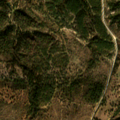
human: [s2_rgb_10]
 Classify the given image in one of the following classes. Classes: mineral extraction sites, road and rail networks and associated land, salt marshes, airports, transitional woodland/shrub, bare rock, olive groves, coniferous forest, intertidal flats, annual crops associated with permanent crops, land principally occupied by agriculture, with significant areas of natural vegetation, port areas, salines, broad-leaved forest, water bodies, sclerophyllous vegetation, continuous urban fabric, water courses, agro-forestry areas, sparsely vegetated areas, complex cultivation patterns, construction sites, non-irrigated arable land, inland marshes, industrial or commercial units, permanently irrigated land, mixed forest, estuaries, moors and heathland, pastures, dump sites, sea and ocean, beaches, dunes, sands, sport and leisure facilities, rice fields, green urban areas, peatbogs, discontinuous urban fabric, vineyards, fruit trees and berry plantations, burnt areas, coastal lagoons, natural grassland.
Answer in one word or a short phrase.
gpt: land principally occupied by agriculture, with significant areas of natural vegetation, broad-leaved forest, transitional woodland/shrub